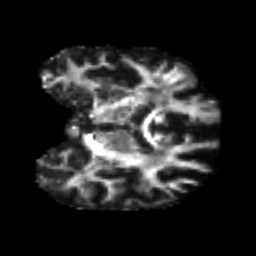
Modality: FA
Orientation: coronal
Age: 48
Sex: male
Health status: healthy
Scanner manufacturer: ge
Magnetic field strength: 3 T
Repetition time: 11 s
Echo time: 0.065 s